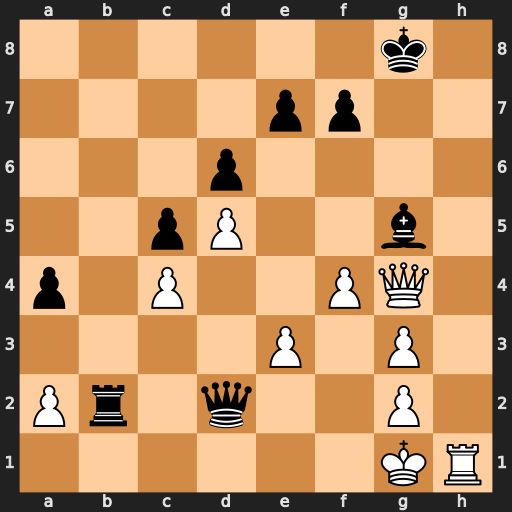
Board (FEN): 6k1/4pp2/3p4/2pP2b1/p1P2PQ1/4P1P1/Pr1q2P1/6KR
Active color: w
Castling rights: -
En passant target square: -
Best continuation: Qxg5+ Kf8 Rh8#